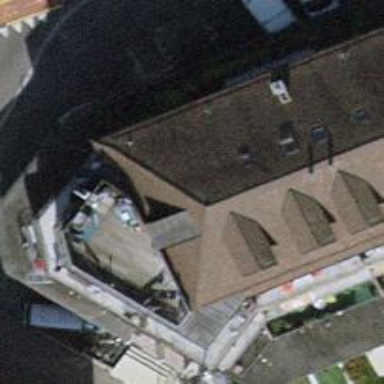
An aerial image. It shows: Restaurant.